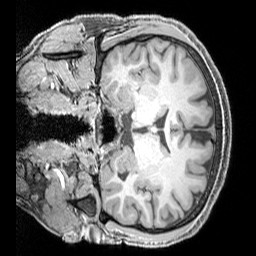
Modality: T1w
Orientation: coronal
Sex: male
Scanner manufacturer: siemens
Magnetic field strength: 3 T
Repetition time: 2.3 s
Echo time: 0.00226 s